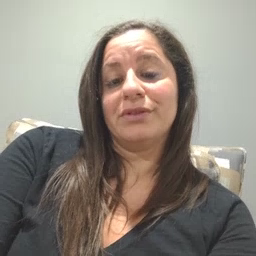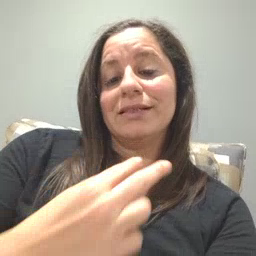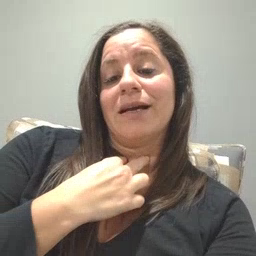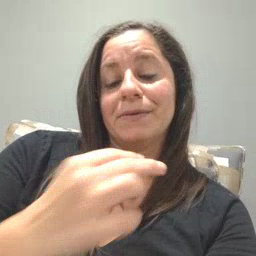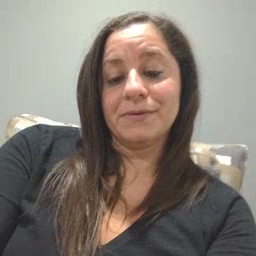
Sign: stuck